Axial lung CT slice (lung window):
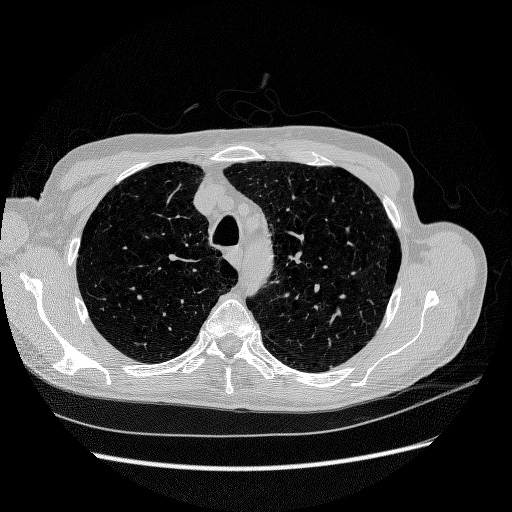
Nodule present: no